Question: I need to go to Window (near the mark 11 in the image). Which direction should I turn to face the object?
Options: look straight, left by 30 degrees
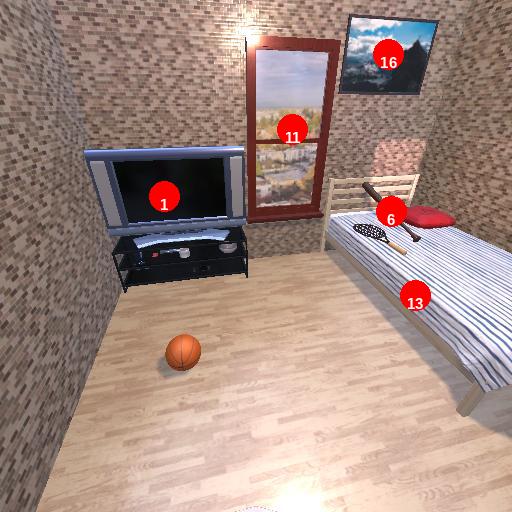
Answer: look straight